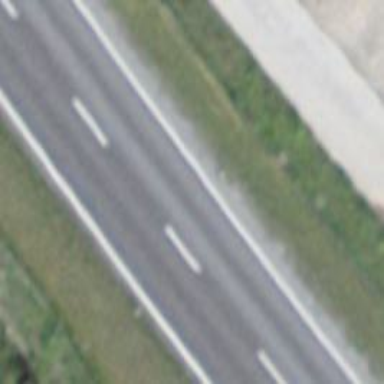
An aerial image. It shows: Asphalt road classified as primary highway.